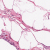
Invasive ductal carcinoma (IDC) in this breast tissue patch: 0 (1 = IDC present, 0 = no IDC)